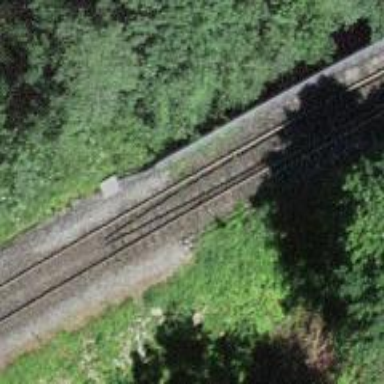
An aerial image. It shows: Bridge with electrified railway tracks featuring contact line.